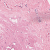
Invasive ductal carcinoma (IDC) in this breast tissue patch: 0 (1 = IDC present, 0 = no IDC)